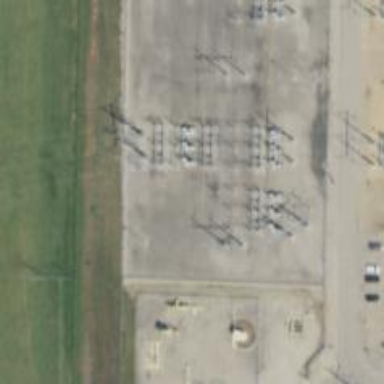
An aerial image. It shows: Switch for power supply.